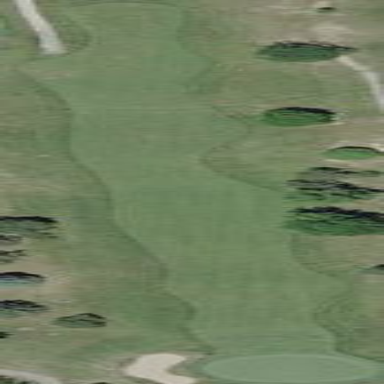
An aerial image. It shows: Grassy area designated as golf fairway.